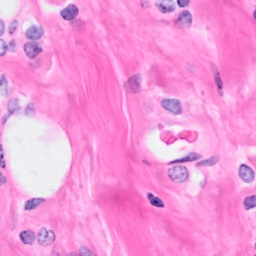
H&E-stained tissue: Breast